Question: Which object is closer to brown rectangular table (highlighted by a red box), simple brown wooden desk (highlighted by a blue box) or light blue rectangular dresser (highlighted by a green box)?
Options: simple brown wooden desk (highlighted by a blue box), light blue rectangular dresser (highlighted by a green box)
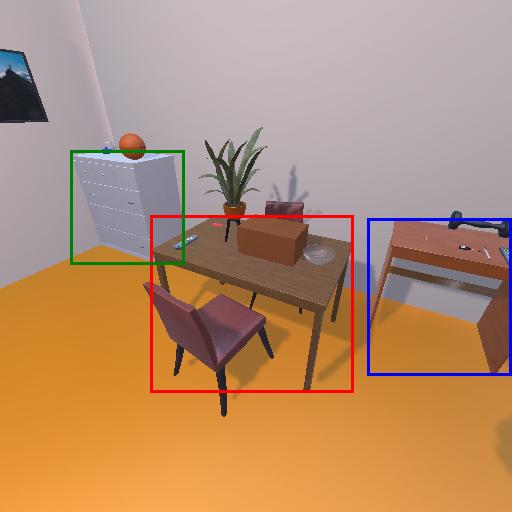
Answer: simple brown wooden desk (highlighted by a blue box)